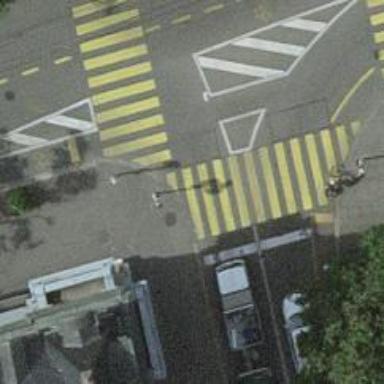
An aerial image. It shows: Kerb serving as barrier.